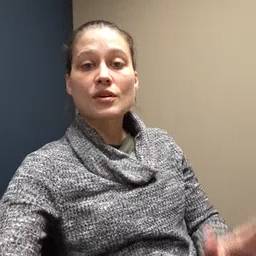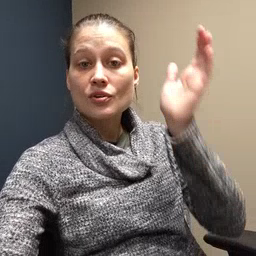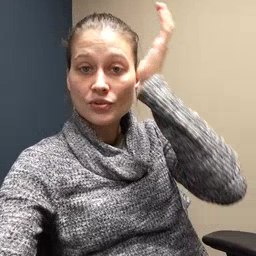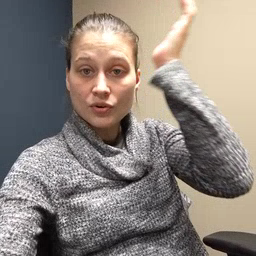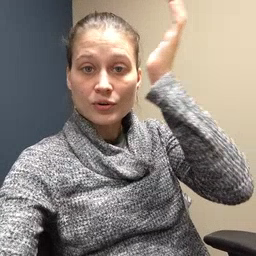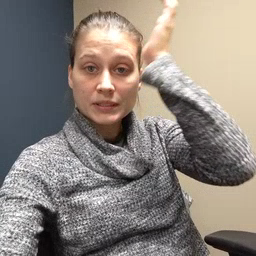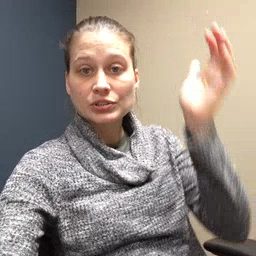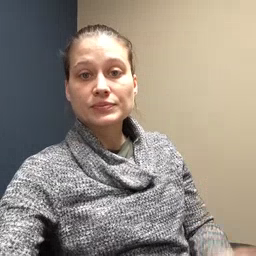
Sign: garbage